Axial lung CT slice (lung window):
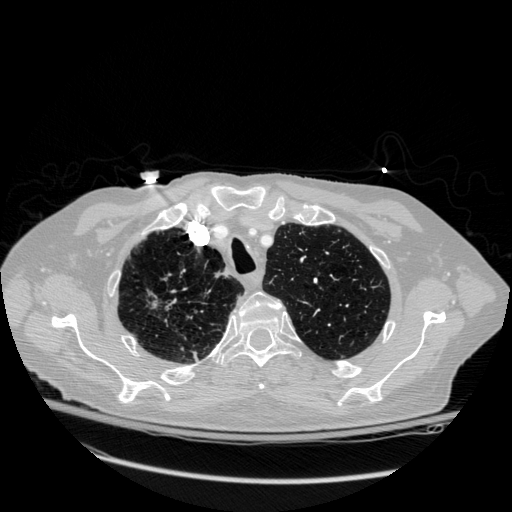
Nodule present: yes
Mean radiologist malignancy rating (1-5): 4.75